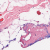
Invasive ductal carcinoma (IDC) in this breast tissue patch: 0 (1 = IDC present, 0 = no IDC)